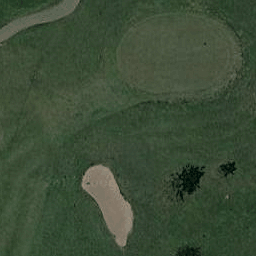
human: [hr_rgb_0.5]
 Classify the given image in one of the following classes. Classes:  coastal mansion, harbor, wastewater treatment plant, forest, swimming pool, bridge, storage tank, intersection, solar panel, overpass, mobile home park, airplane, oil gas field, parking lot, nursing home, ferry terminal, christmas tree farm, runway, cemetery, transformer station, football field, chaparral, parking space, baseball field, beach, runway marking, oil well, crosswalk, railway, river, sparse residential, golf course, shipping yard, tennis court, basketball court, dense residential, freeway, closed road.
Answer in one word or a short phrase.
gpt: golf course